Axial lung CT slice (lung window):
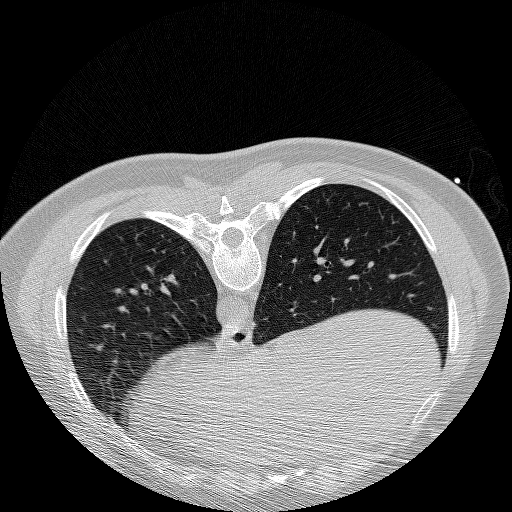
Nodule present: no